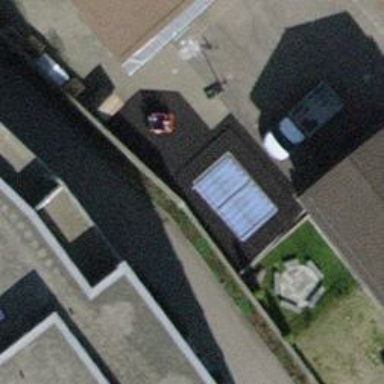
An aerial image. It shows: Playground with playhouse.